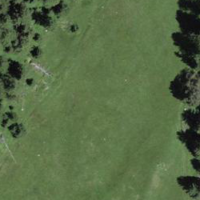
EUNIS habitat code: 26
Species observed at this site:
Boloria titania
Erebia euryale